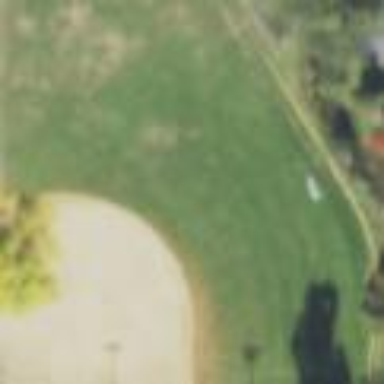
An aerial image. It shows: Baseball pitch for leisure land.